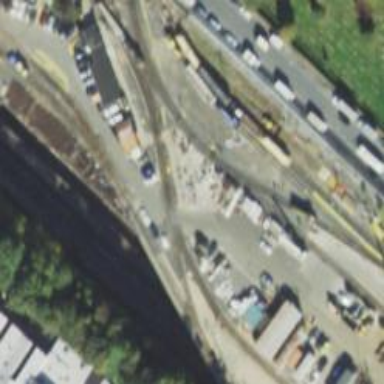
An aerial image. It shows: Yard serving electrified rail tracks with overhead electrification.